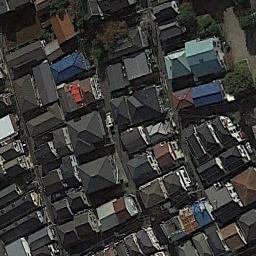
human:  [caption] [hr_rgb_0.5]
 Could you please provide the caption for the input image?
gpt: A dense residential area has lots of houses with different colors of roofs .

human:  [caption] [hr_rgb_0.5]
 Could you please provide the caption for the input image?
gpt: The residential distribution is strange .

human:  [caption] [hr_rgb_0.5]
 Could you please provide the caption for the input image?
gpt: There are many roads and neatly arranged houses and trees and many vehicles in densely populated areas .

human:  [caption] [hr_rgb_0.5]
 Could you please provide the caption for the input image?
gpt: The dense residential is next to the road .

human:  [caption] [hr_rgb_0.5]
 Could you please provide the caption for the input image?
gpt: There are many black buildings on a dense residential area .